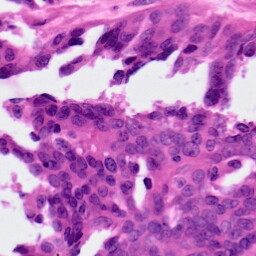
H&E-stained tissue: Ovarian